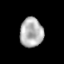
Tissue: lung
Cell type: Epithelial cells
Senescence score: 0.1764
Nuclear area (px): 668
Mean DAPI intensity: 177.751